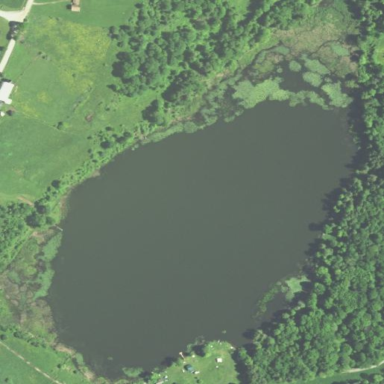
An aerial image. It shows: Pond or reservoir with natural water.